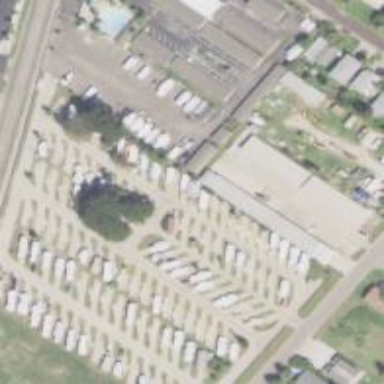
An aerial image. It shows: Caravan site with sanitary dump station.